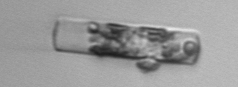
Label: Guinardia_delicatula